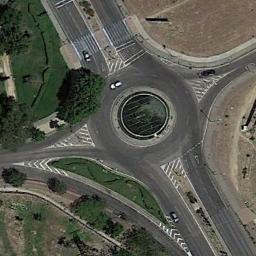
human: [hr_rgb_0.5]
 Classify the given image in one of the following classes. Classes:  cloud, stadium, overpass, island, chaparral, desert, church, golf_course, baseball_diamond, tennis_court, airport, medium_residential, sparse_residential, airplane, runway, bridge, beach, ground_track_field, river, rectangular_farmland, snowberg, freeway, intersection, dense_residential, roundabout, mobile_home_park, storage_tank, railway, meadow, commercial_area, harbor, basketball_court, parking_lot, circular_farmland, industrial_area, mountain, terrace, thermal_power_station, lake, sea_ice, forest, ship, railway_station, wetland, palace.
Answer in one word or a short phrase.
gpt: roundabout